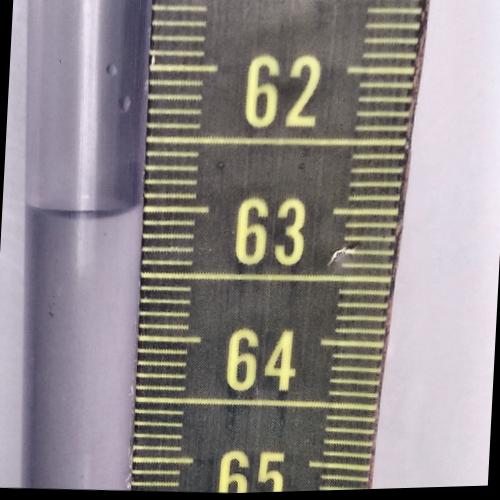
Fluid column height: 63.0 cm